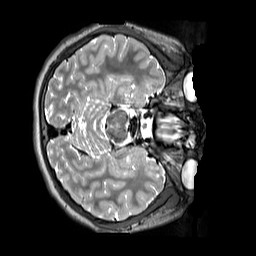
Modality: T2w
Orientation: axial
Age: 12
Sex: female
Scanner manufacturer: siemens
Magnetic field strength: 3 T
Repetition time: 3.2 s
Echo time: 0.408 s